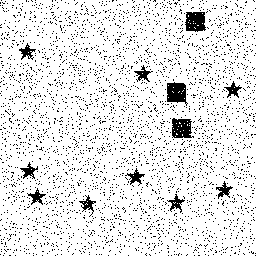
Squares: 3
Triangles: 0
Stars: 9
Total shapes: 12